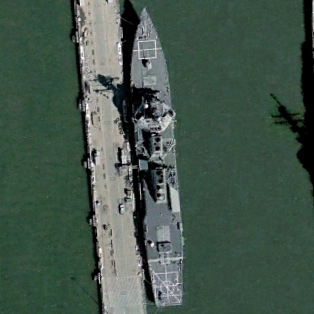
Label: destroyer